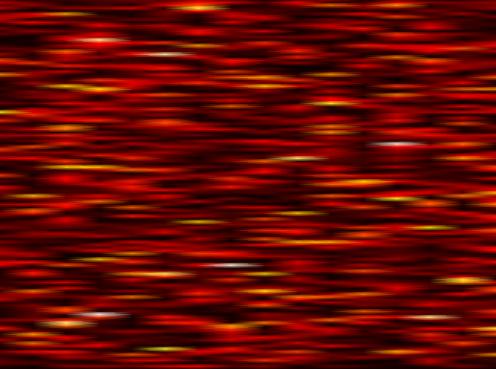
Label: FOFDM